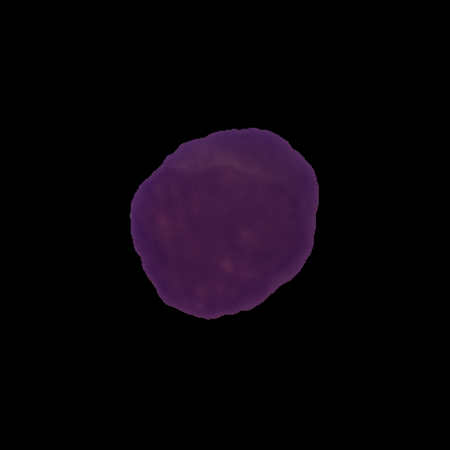
Label: healthy